Question: I have a website whose layout has been shown in the diagram. The body consists of a 'main container', which comprises of 'header', 'parent div' and 'footer'. The 'parent div' further contains several 'child div' as shown.

The problem being height of all the 'child div' is finite. But the 'parent div' contains nothing other than the child divs. All the child divs are visible but the height of the parent div is shown to be zero. I am also not fixing the height of the parent div by giving some pre-specified value as it may cause blunder if number of child increases in future.
The problem due to zero size of parent div is that my footer div is going up and clashing with the contents of the parent div. This can be resolved by giving a suitable margin-top, but that is not a solution I am looking for.
Can anyone suggest me some way so that the height of the parent div changes automatically according to the height of child divs present.
Please comment if I am unclear in asking my doubt !
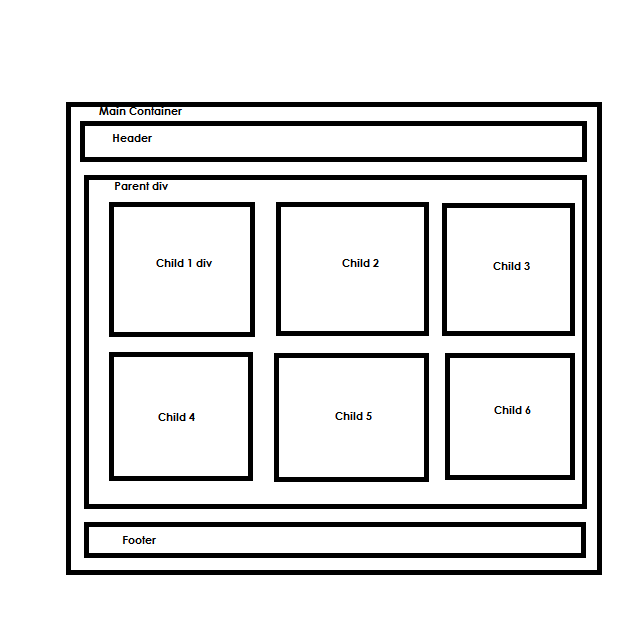
Answer: Seems like you got a case for the <URL>.
So I'm guessing you're floating the child div and that's why the parent div's height is 0.
When you use floats, the parent doesn't adapt to the height of the children.
You can apply the 'clearfix' classes to the parent of the floating elements (of course you need to have it in your stylesheet) and it will add an insivible '.' at the end. Your parent will then have the correct height.
Note, it's cross platform, compatible IE6 +, Chrome, Safari, Firefox, you name it!
'''
.clearfix:after {
content: ".";
display: block;
clear: both;
visibility: hidden;
line-height: 0;
height: 0;
}
.clearfix {
display: inline-block;
}
html[xmlns] .clearfix {
display: block;
}
* html .clearfix {
height: 1%;
}
'''